Question: I want to import a row of headers form Excel into matlab then put each header into its according variable's name in MATLAB. Just like the picture below shows, I import all the variables into a matrix 'X', then I would like to import the header one by one to rename all the columns. Is there any way to do this?

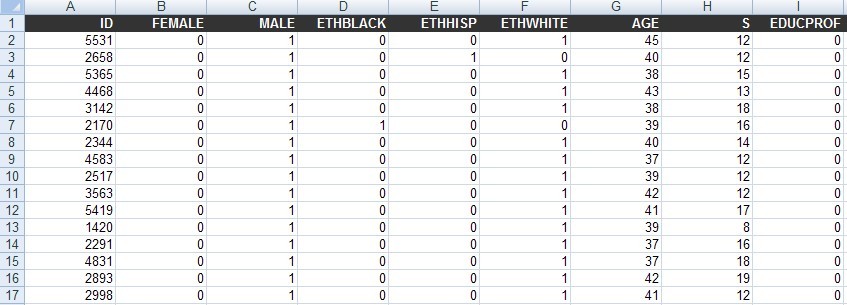
Answer: See the documentation of <URL>; you have to load all the data:
from matlab doc: Example
'''
[ndata, text, alldata] = xlsread('myExample.xlsx')
ndata =
1 2 3
4 5 NaN
7 8 9
text =
'First' 'Second' 'Third'
'' '' ''
'' '' 'x'
alldata =
'First' 'Second' 'Third'
[ 1] [ 2] [ 3]
[ 4] [ 5] 'x'
[ 7] [ 8] [ 9]
'''
In case you know in which cells the headers are, you can also specify a range to read from the excel file:
'''
[~, headers, ~ ] = xlsread('myExample.xlsx','A1:C1');
'''
this gives (for the example data used above ^^):
'''
headers =
'First' 'Second' 'Third'
'''